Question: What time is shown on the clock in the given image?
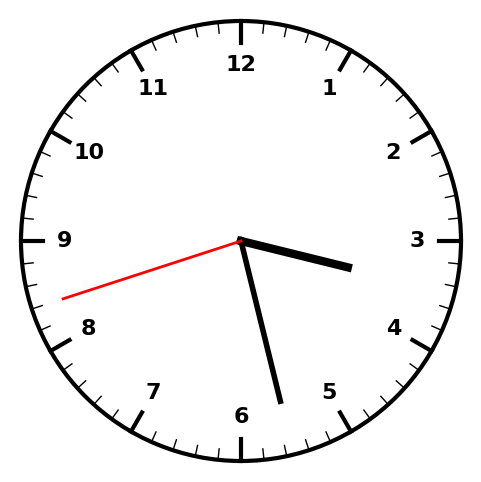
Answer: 03:27:42